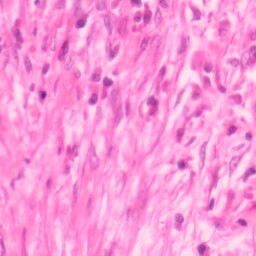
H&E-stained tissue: Colon